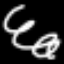
Label: squiggle